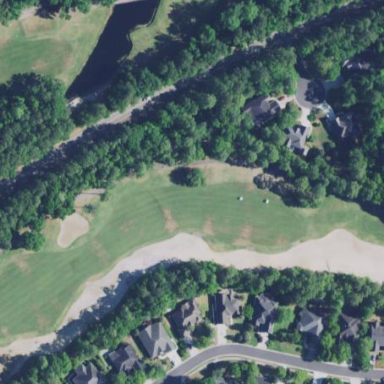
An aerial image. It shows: Sand bunker on golf course.